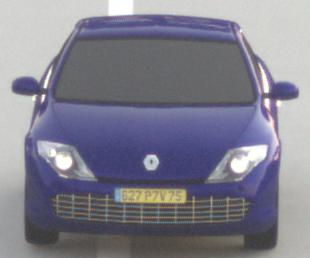
Make: Renault
Model: Laguna Coupé TCe 170
Detailed model: Laguna (III) Coupé
Model produced from: 2010/11
Model produced until: 2011/05
Doors: 2
Color: blue
Road condition: dry road
Daytime: sunrise or sunset
Contrast: low contrast